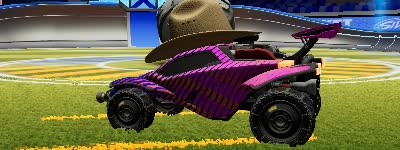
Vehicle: octane